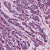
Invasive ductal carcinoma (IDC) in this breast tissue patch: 1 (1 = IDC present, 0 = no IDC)